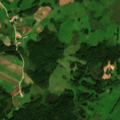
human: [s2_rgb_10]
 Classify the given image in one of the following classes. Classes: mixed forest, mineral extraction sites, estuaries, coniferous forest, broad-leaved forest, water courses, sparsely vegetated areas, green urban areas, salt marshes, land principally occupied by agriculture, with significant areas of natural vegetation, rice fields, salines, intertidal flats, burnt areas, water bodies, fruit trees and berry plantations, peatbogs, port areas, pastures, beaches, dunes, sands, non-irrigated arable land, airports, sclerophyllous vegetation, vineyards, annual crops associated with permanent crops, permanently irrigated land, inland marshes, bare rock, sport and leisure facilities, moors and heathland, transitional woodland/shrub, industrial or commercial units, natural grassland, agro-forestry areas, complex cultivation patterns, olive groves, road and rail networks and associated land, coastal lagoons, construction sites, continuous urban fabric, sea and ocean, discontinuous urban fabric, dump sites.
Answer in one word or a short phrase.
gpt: pastures, complex cultivation patterns, land principally occupied by agriculture, with significant areas of natural vegetation, broad-leaved forest